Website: macys
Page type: billing-address
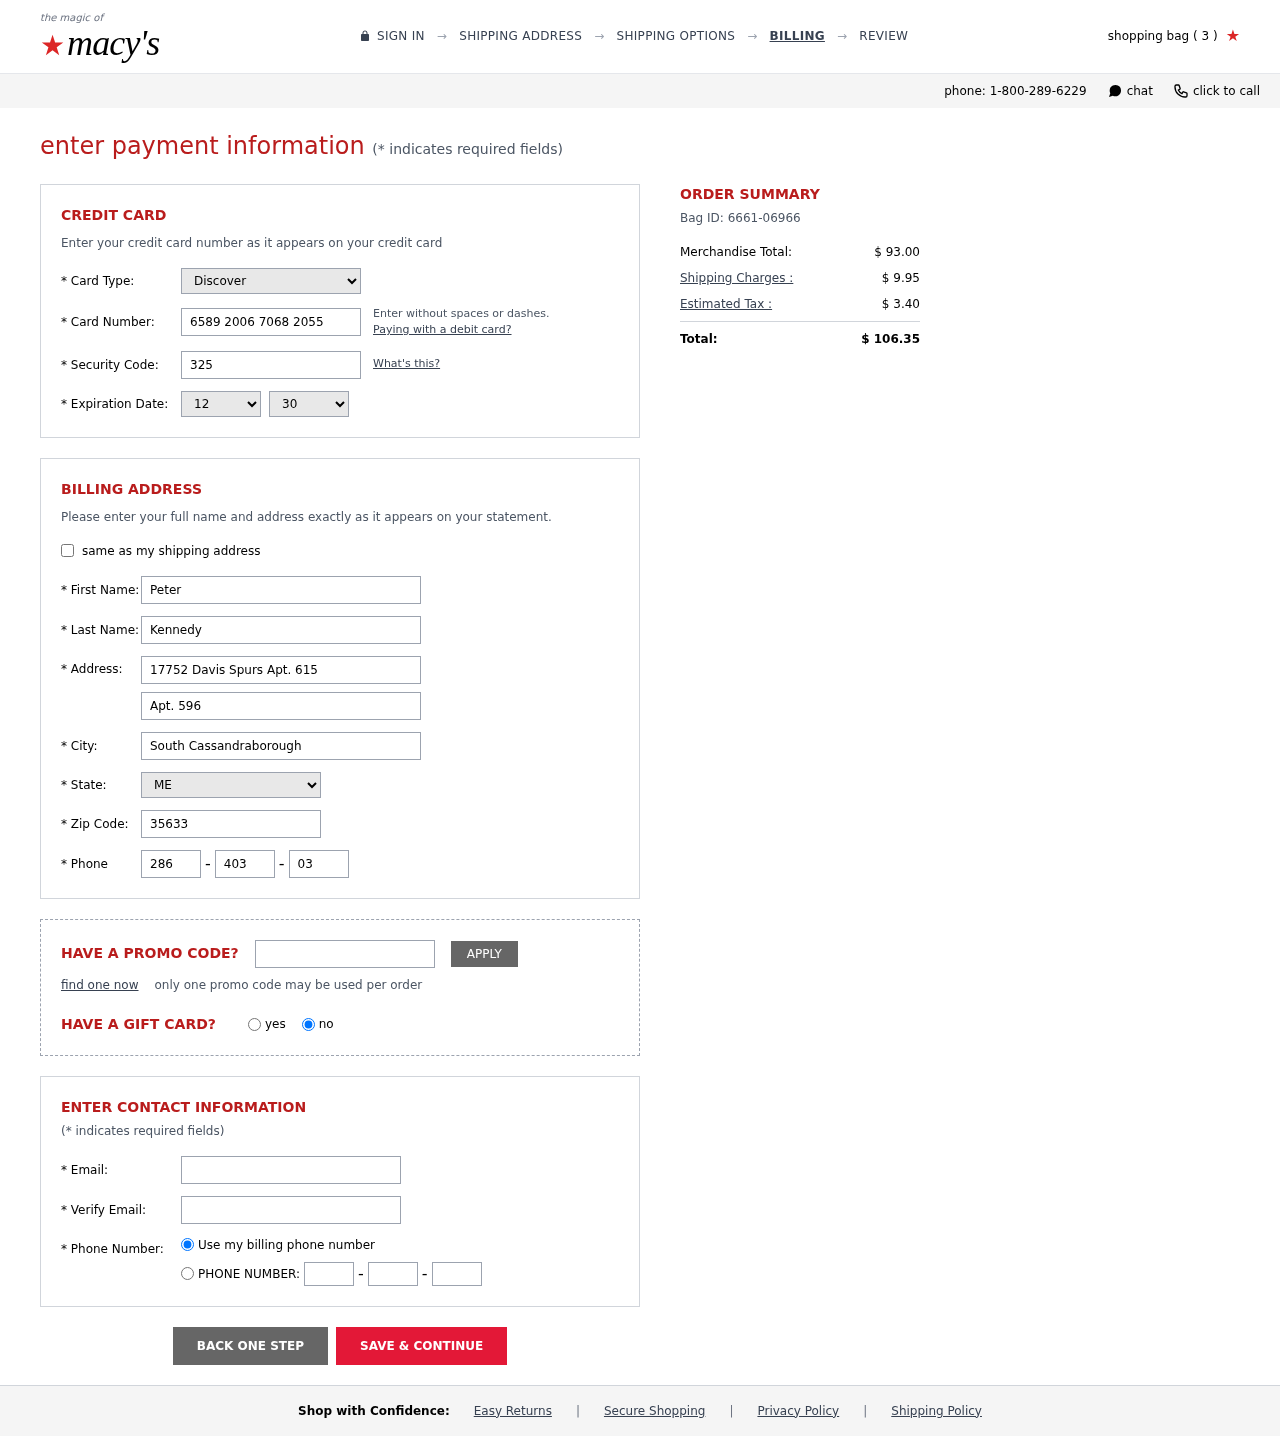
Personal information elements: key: PII_CARD_CVV
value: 325
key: PII_CARD_EXPIRY_MONTH
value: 12
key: PII_CARD_EXPIRY_YEAR
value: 30
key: PII_CARD_NUMBER
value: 6589 2006 7068 2055
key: PII_CARD_TYPE
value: Discover
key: PII_CITY
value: South Cassandraborough
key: PII_EMAIL
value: peterkennedy@hotmail.com
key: PII_FIRSTNAME
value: Peter
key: PII_LASTNAME
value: Kennedy
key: PII_PHONE_AREA
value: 286
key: PII_PHONE_PREFIX
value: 403
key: PII_PHONE_SUFFIX
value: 0335
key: PII_POSTCODE
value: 35633
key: PII_STATE_ABBR
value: ME
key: PII_STREET
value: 17752 Davis Spurs Apt. 615
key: PII_STREET2
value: Apt. 596
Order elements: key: ORDER_NUM_ITEMS
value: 3
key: ORDER_ID
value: Bag ID: 6661-06966
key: ORDER_SUBTOTAL
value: $ 93.00
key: ORDER_SHIPPING_COST
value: $ 9.95
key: ORDER_TAX
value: $ 3.40
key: ORDER_TOTAL
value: $ 106.35